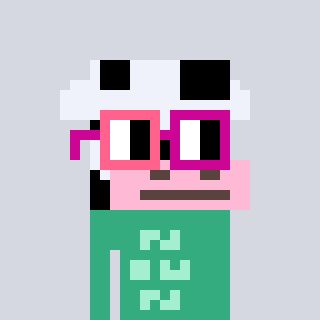
a pixel art character with square pink and red glasses, a cow-shaped head and a teal-colored body on a cool background